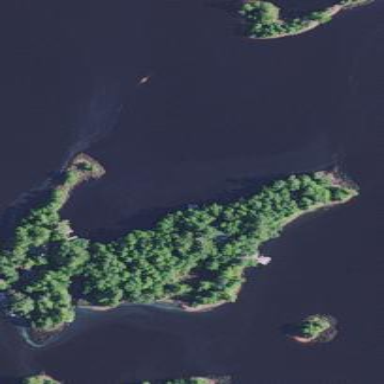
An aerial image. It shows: Island covered with woodland.